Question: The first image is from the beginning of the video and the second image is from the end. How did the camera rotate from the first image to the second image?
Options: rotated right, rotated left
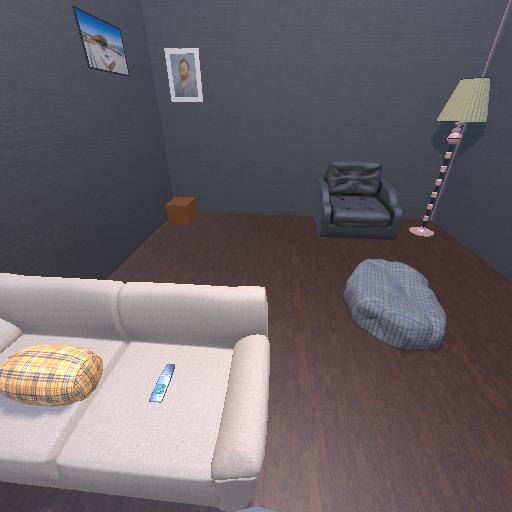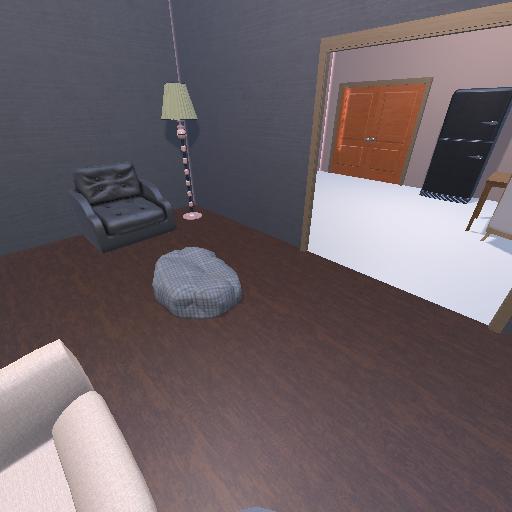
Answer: rotated right